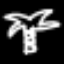
Label: palm tree